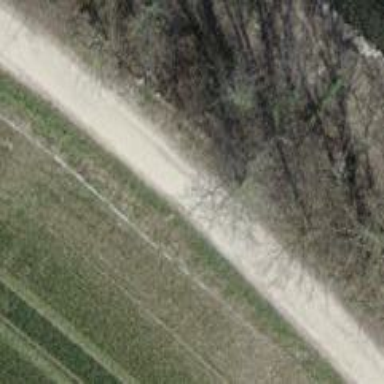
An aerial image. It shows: Steep ground path.